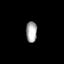
Tissue: prostate
Cell type: Fibroblasts
Senescence score: 0.7004
Nuclear area (px): 222
Mean DAPI intensity: 170.491